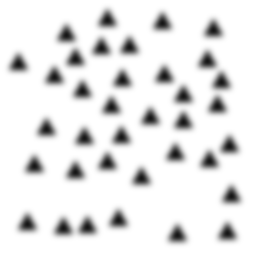
Squares: 0
Triangles: 36
Stars: 0
Total shapes: 36